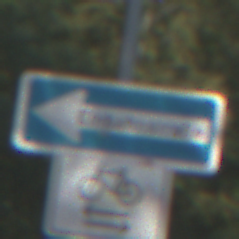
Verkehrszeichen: EinbahnstrasseLinksweisend
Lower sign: RichtungsangabeDurchPfeile9
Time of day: Midday
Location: Outdoor (Nature)
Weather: Clear
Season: Summer
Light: Natural